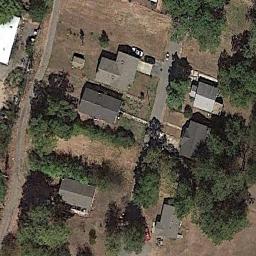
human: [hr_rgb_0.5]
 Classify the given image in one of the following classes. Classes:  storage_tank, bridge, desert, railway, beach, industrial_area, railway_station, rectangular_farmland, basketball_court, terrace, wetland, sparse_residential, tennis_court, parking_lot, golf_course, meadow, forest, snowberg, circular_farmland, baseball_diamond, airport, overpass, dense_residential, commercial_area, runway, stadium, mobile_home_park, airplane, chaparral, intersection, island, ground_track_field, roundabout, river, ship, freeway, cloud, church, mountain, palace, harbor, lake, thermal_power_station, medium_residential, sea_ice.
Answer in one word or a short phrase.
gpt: medium_residential